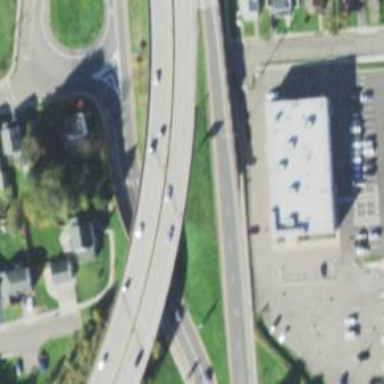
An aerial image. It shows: Primary highway bridge on expressway.